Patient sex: F
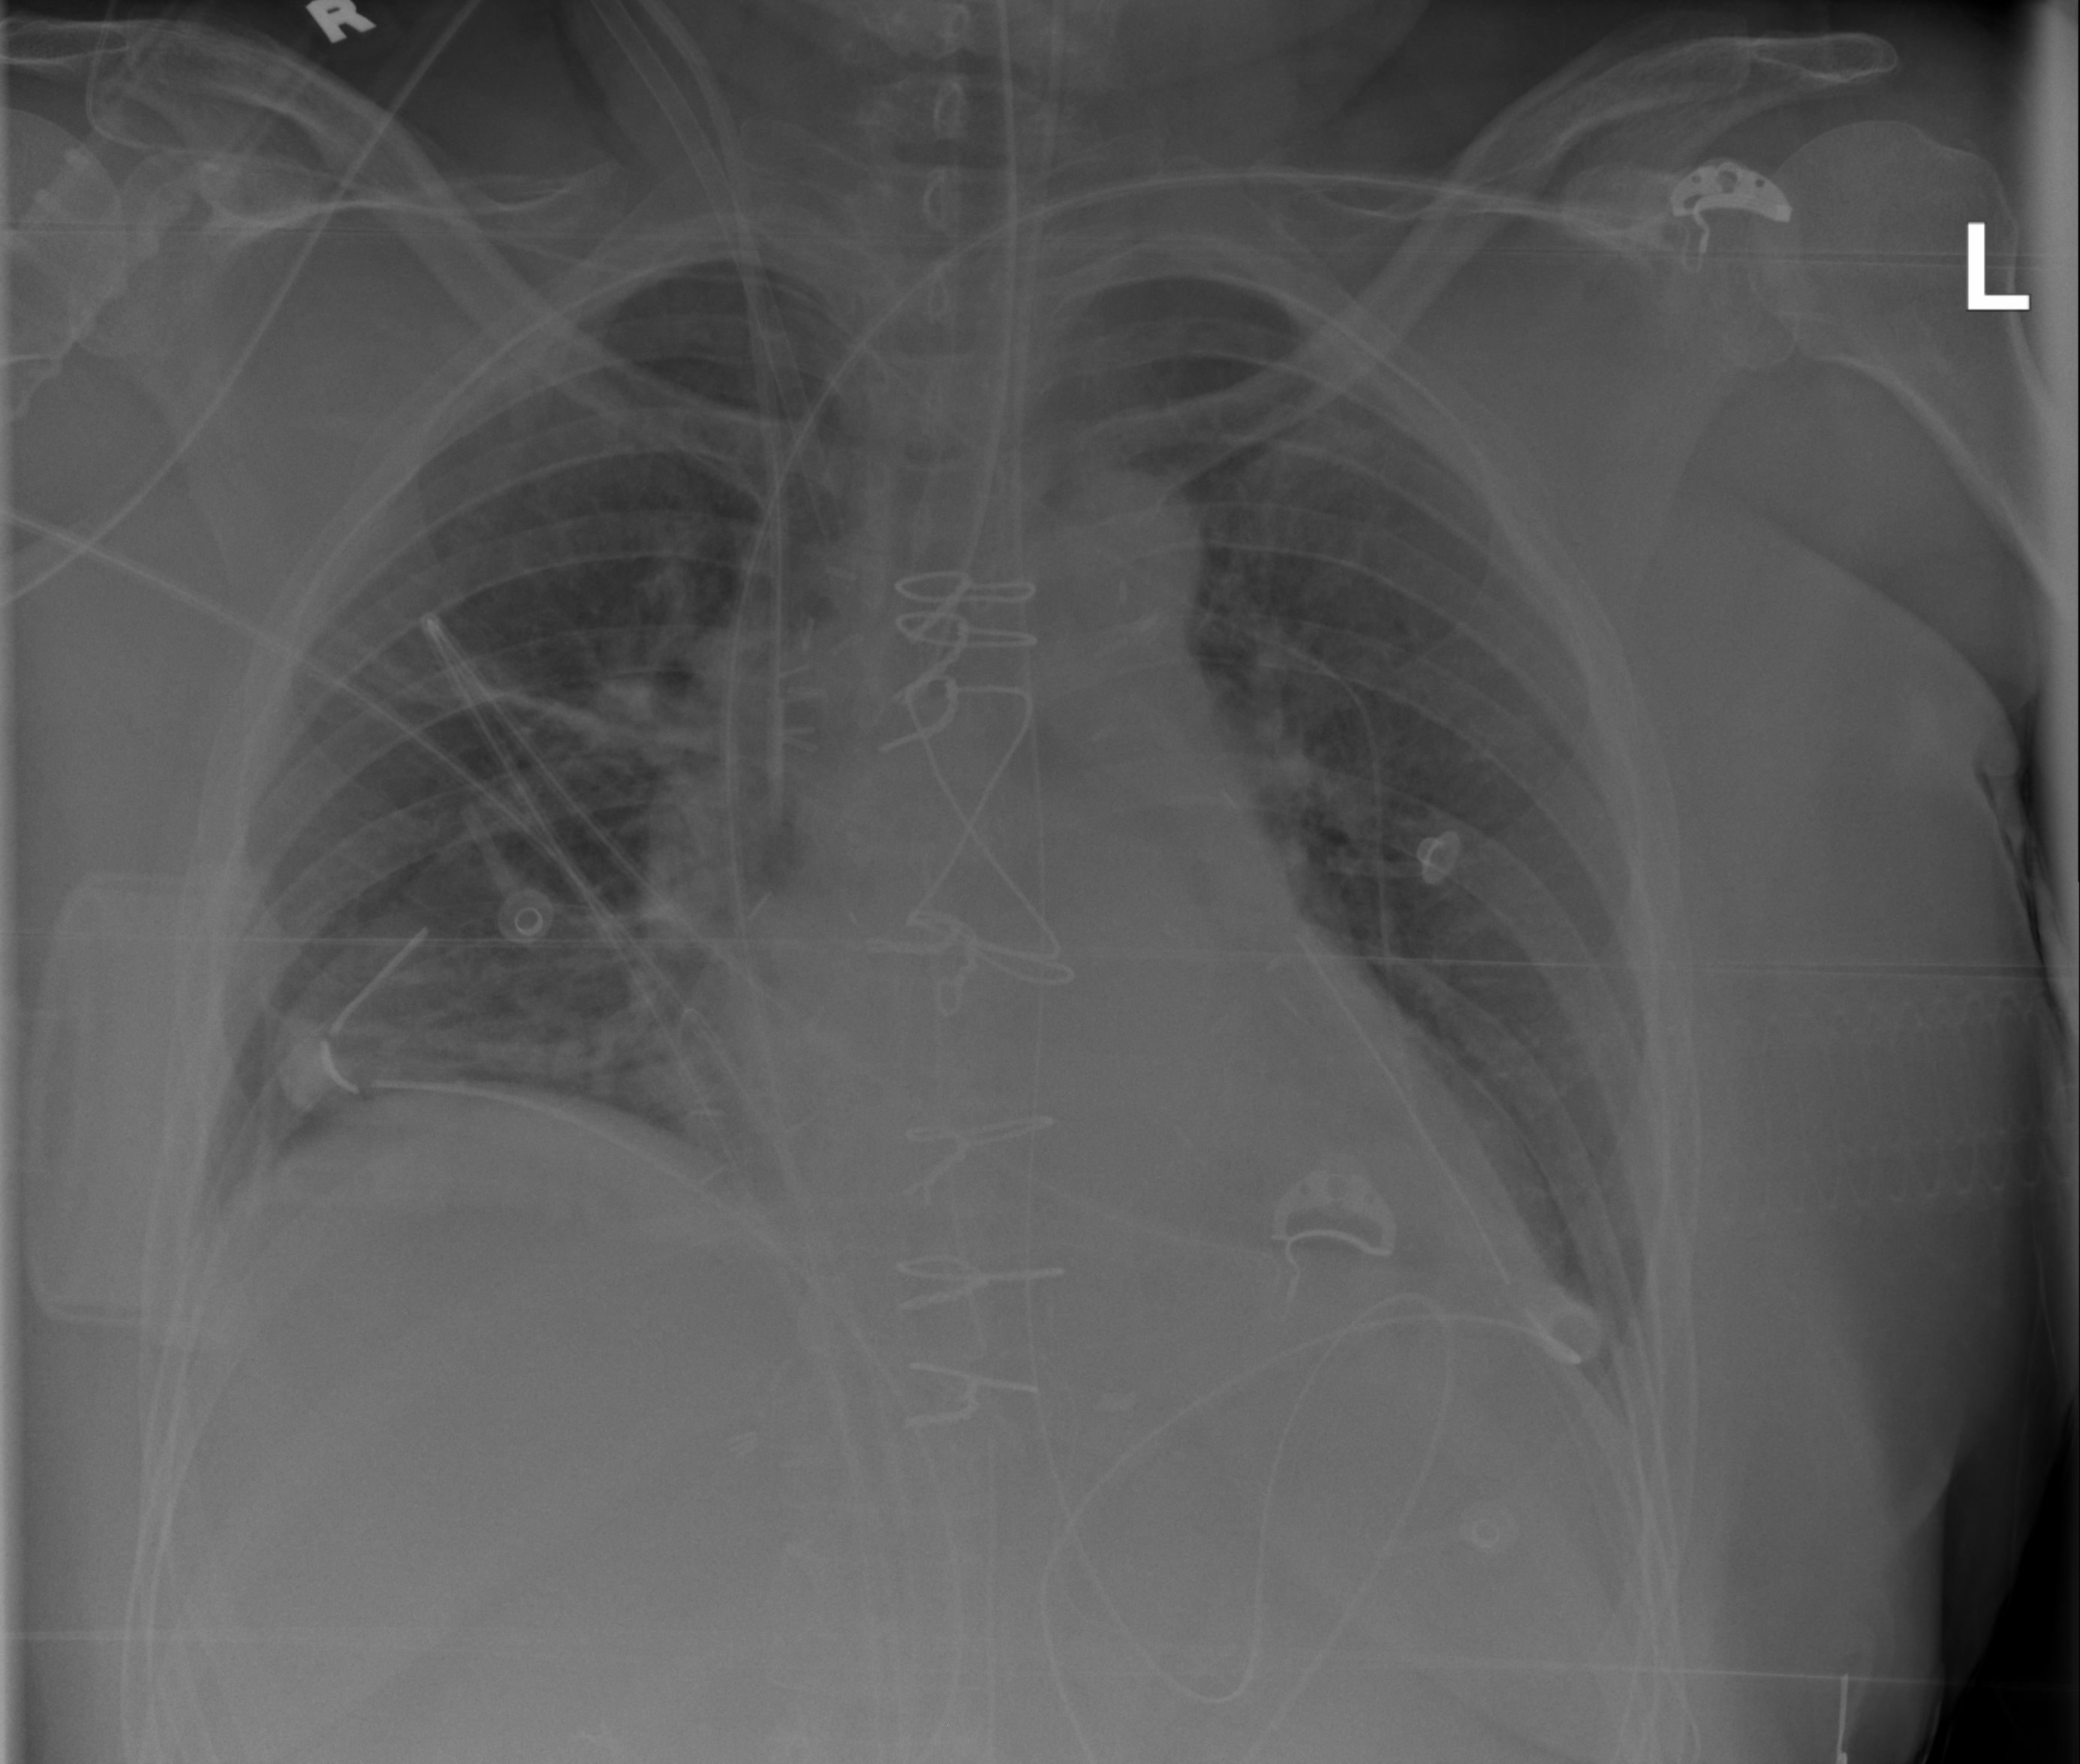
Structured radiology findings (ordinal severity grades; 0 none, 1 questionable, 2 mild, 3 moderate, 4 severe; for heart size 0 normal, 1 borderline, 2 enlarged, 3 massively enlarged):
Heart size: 2
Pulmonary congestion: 2
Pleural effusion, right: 0
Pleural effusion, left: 2
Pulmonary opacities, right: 0
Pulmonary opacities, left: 0
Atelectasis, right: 2
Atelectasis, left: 2